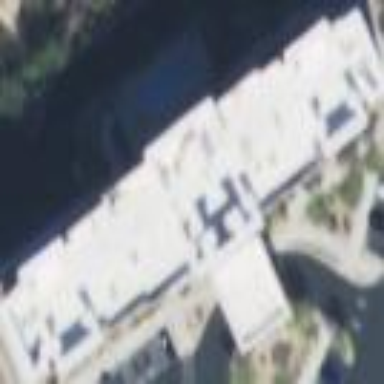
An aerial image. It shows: Hotel building.